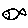
Label: fish